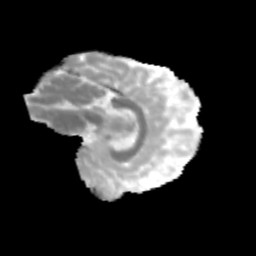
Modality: MD
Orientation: sagittal
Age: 12
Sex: female
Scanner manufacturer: siemens
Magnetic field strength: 3 T
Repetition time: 3.8 s
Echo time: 0.07 s